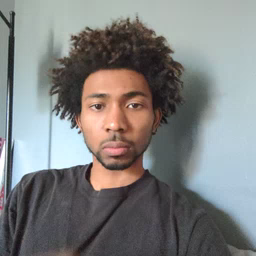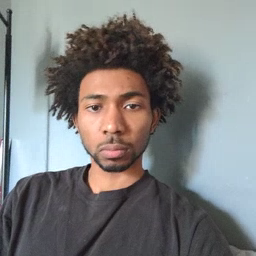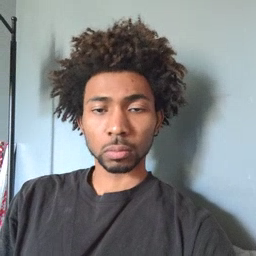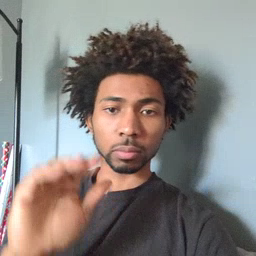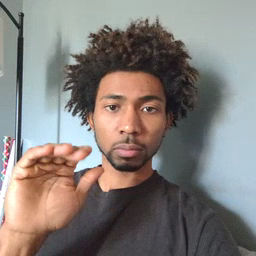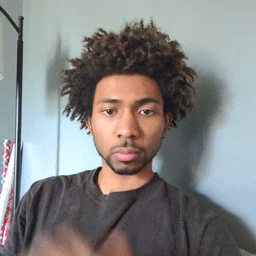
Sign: bye